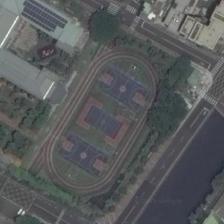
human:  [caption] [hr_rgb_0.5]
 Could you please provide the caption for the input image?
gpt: a blue court and nearby a grey broad river .

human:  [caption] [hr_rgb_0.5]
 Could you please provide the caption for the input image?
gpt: the area, close to the rivier, is a exercise yard which if formed by baksetball and tennis courts .

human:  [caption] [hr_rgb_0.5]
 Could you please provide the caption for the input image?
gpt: a playground with basketball fields in it is next to a river .

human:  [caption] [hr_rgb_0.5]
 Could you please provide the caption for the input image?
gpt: some buildings and green plants around a playground are near to a river .

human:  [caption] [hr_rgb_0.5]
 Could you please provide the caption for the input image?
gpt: a playground with two basketball fields in it is surrounded by many trees and houses .